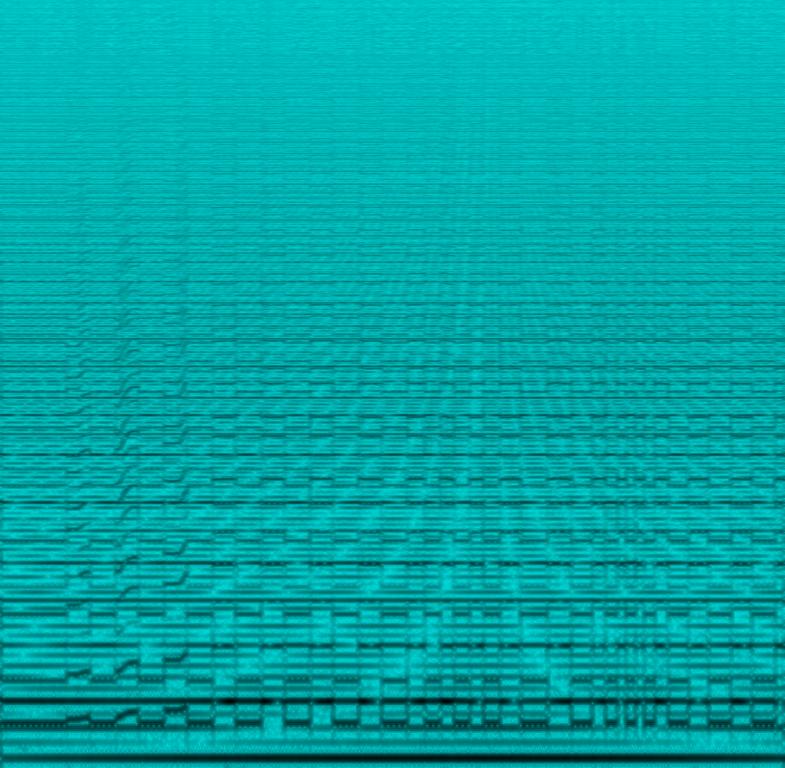
The song is instrumental. The tempo is medium with electrical current manipulation to produce different frequencies to play percussively and harmonically with each other. The song is  for scientific research and not  pleasing to the ear. The song is of poor audio quality.